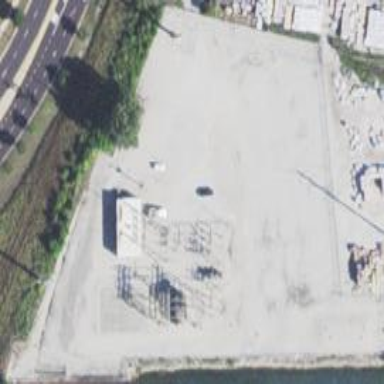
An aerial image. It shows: Transmission substation.